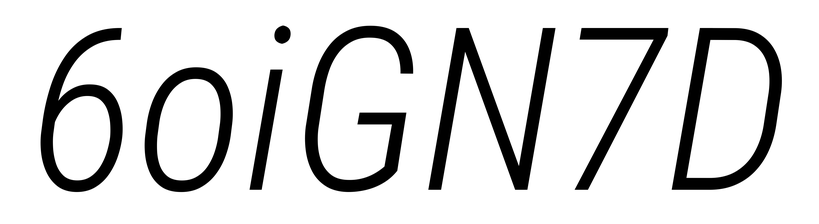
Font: Roboto-Italic_Condensed_Light_Italic